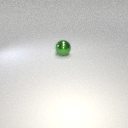
large green metal sphere